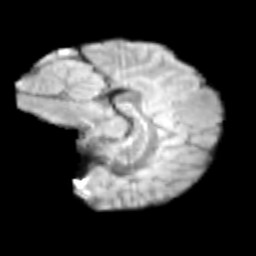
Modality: T2w
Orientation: sagittal
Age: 12
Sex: female
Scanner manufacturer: siemens
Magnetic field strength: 3 T
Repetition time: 3.8 s
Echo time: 0.07 s